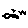
Label: bird